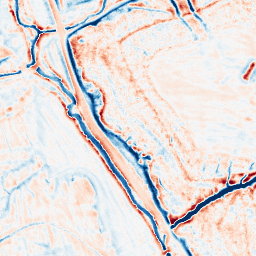
Category: edge_preserving
Decomposition family: bilateral
Decomposition parameters: d: 15
sigma_color: 50
sigma_space: 100
Upsampling method: bicubic
Upsampling parameters: scale: 4
Upsampling scale: 4